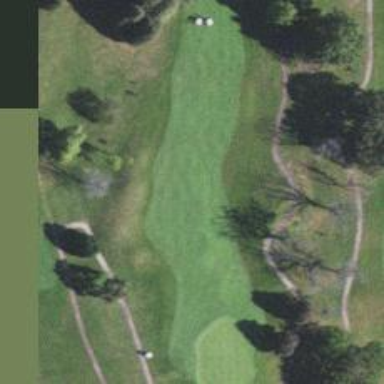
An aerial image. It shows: View of golf hole.